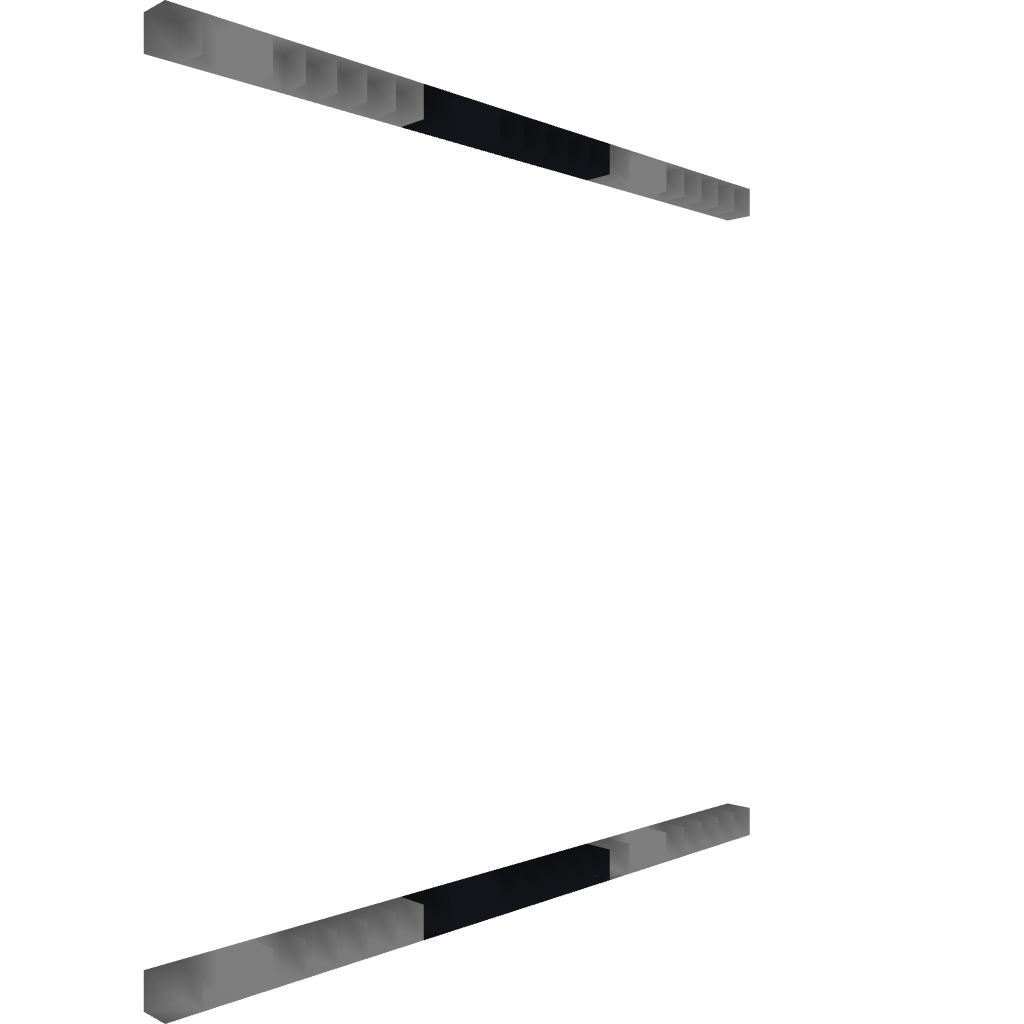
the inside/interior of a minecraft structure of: Boo (Ghost)